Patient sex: M
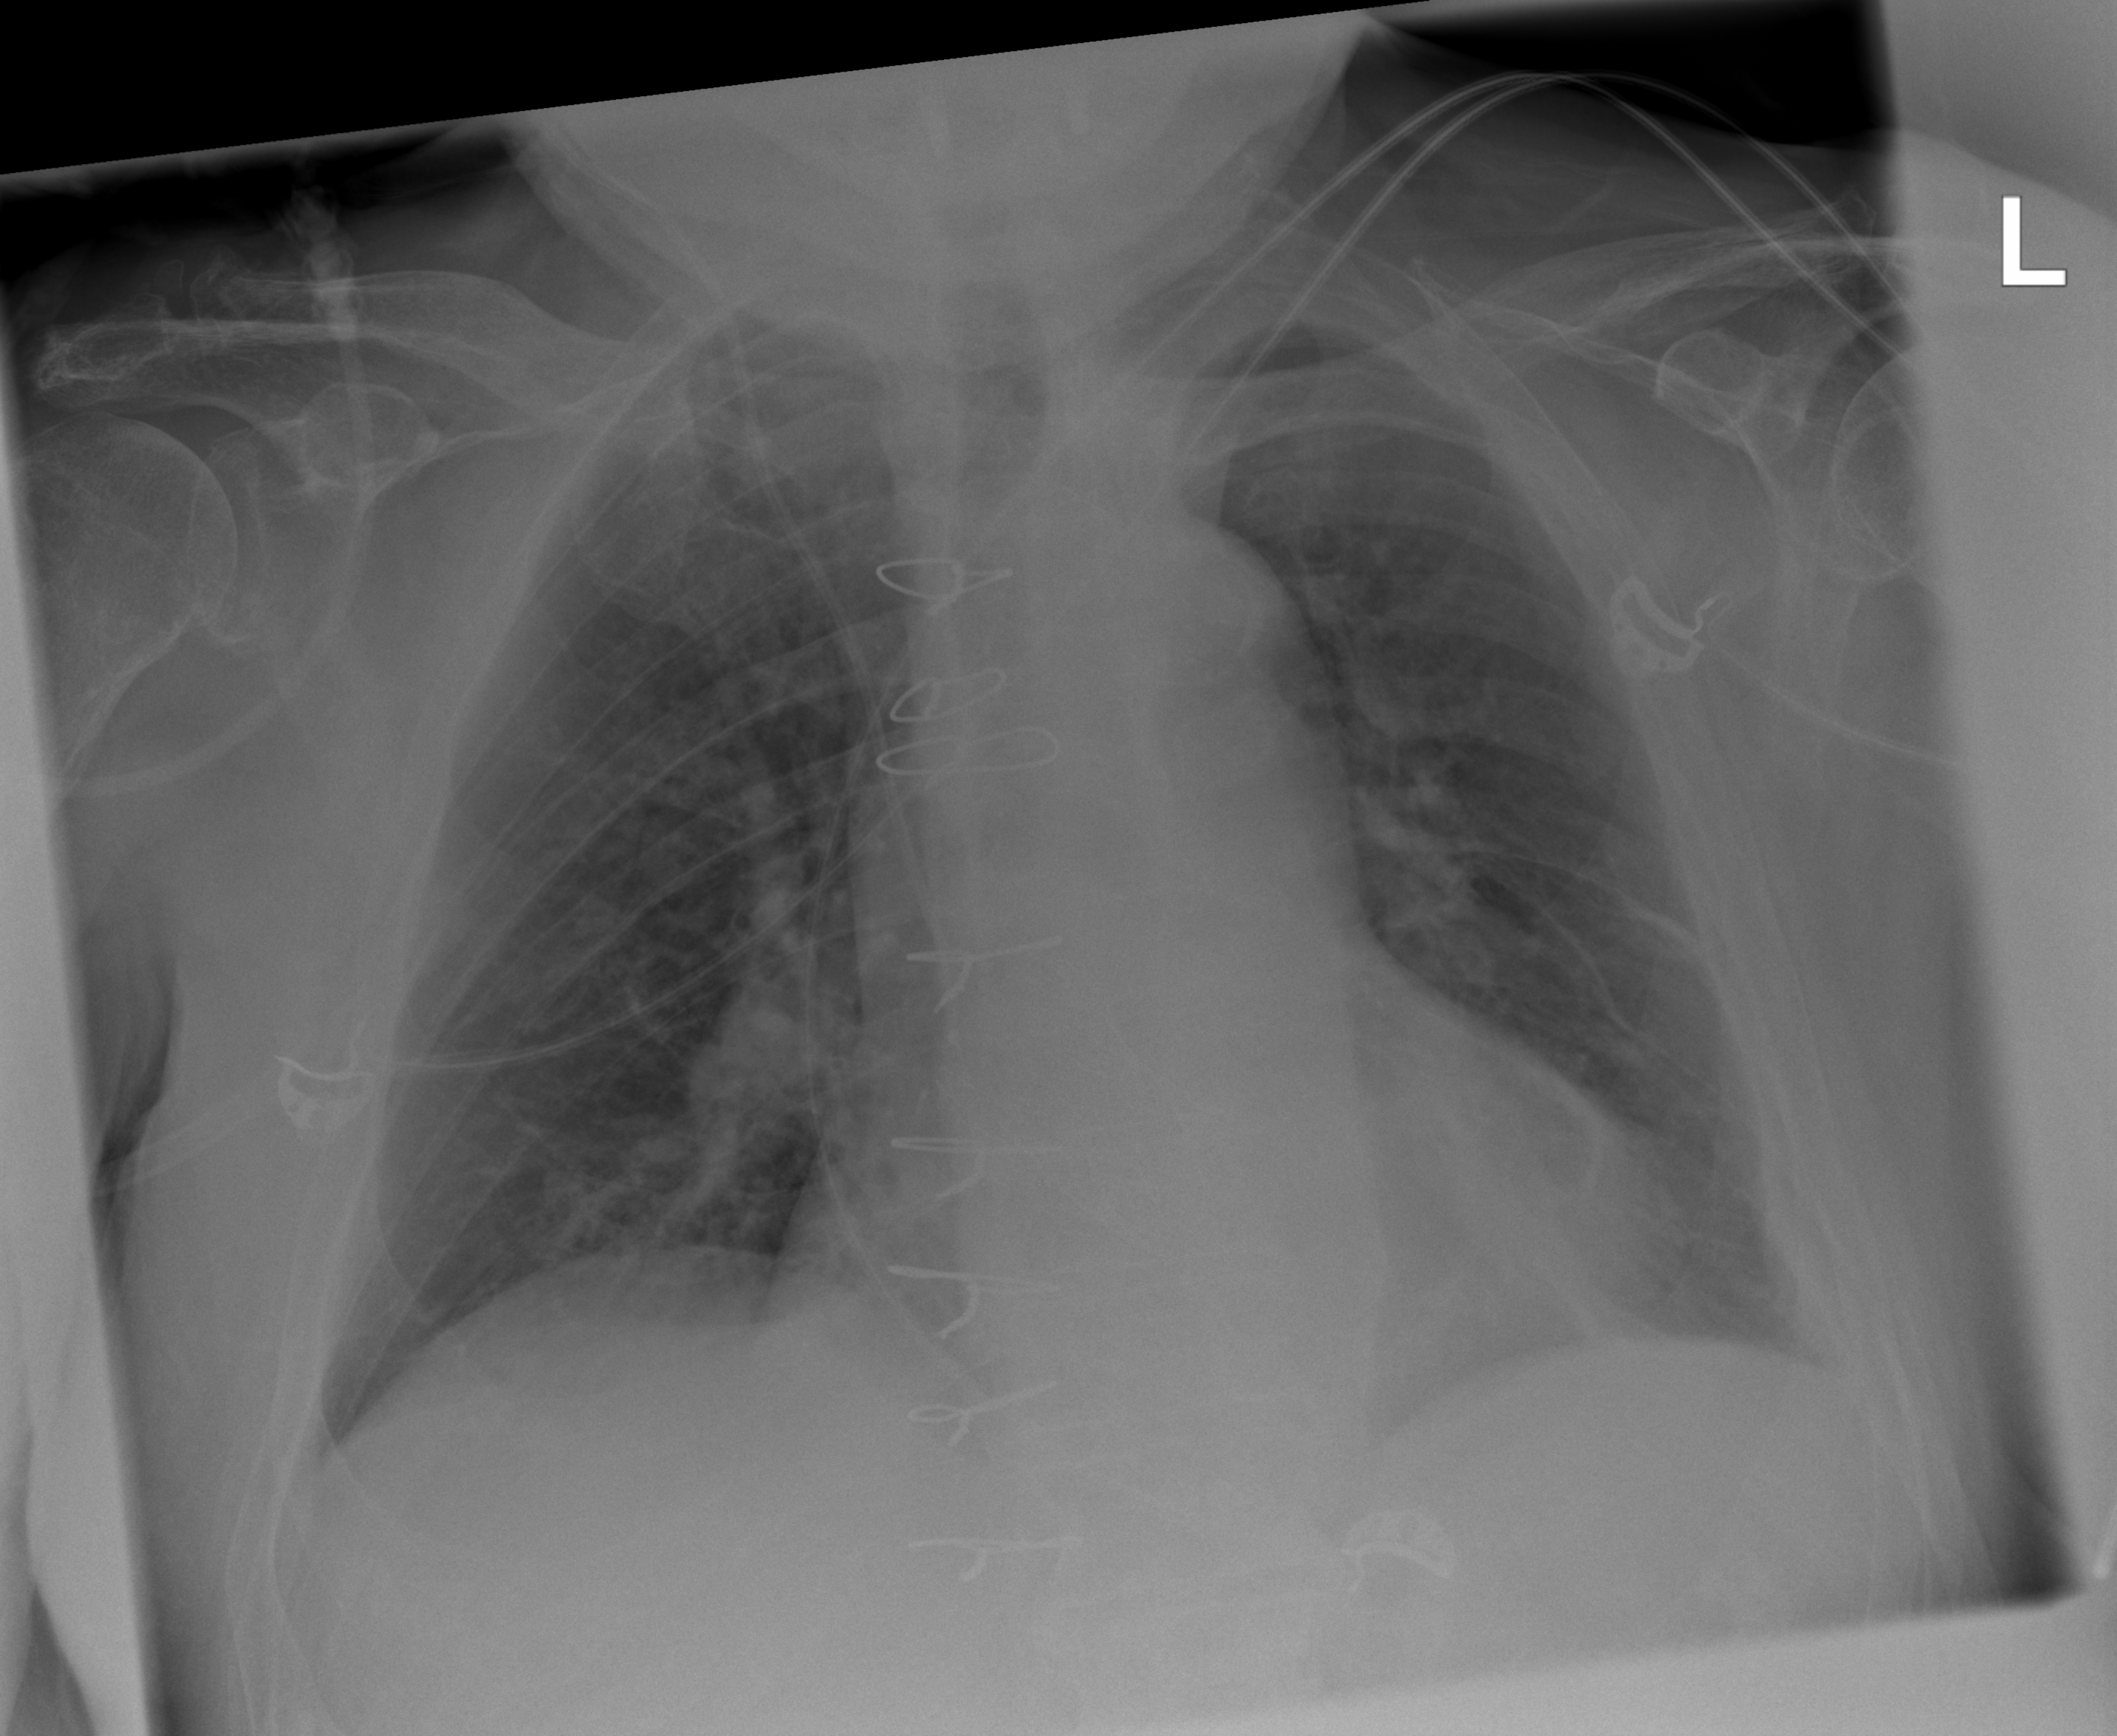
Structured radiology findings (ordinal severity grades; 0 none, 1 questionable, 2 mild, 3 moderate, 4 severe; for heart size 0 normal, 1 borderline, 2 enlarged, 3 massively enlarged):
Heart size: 2
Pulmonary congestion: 2
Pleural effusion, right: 0
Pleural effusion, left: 2
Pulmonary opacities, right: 2
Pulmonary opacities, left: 0
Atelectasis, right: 2
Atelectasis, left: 2